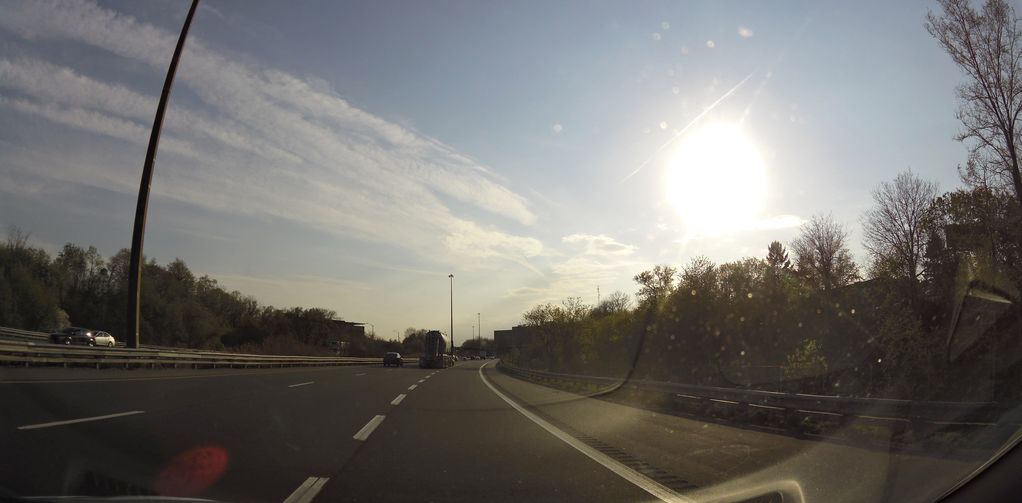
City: hamilton